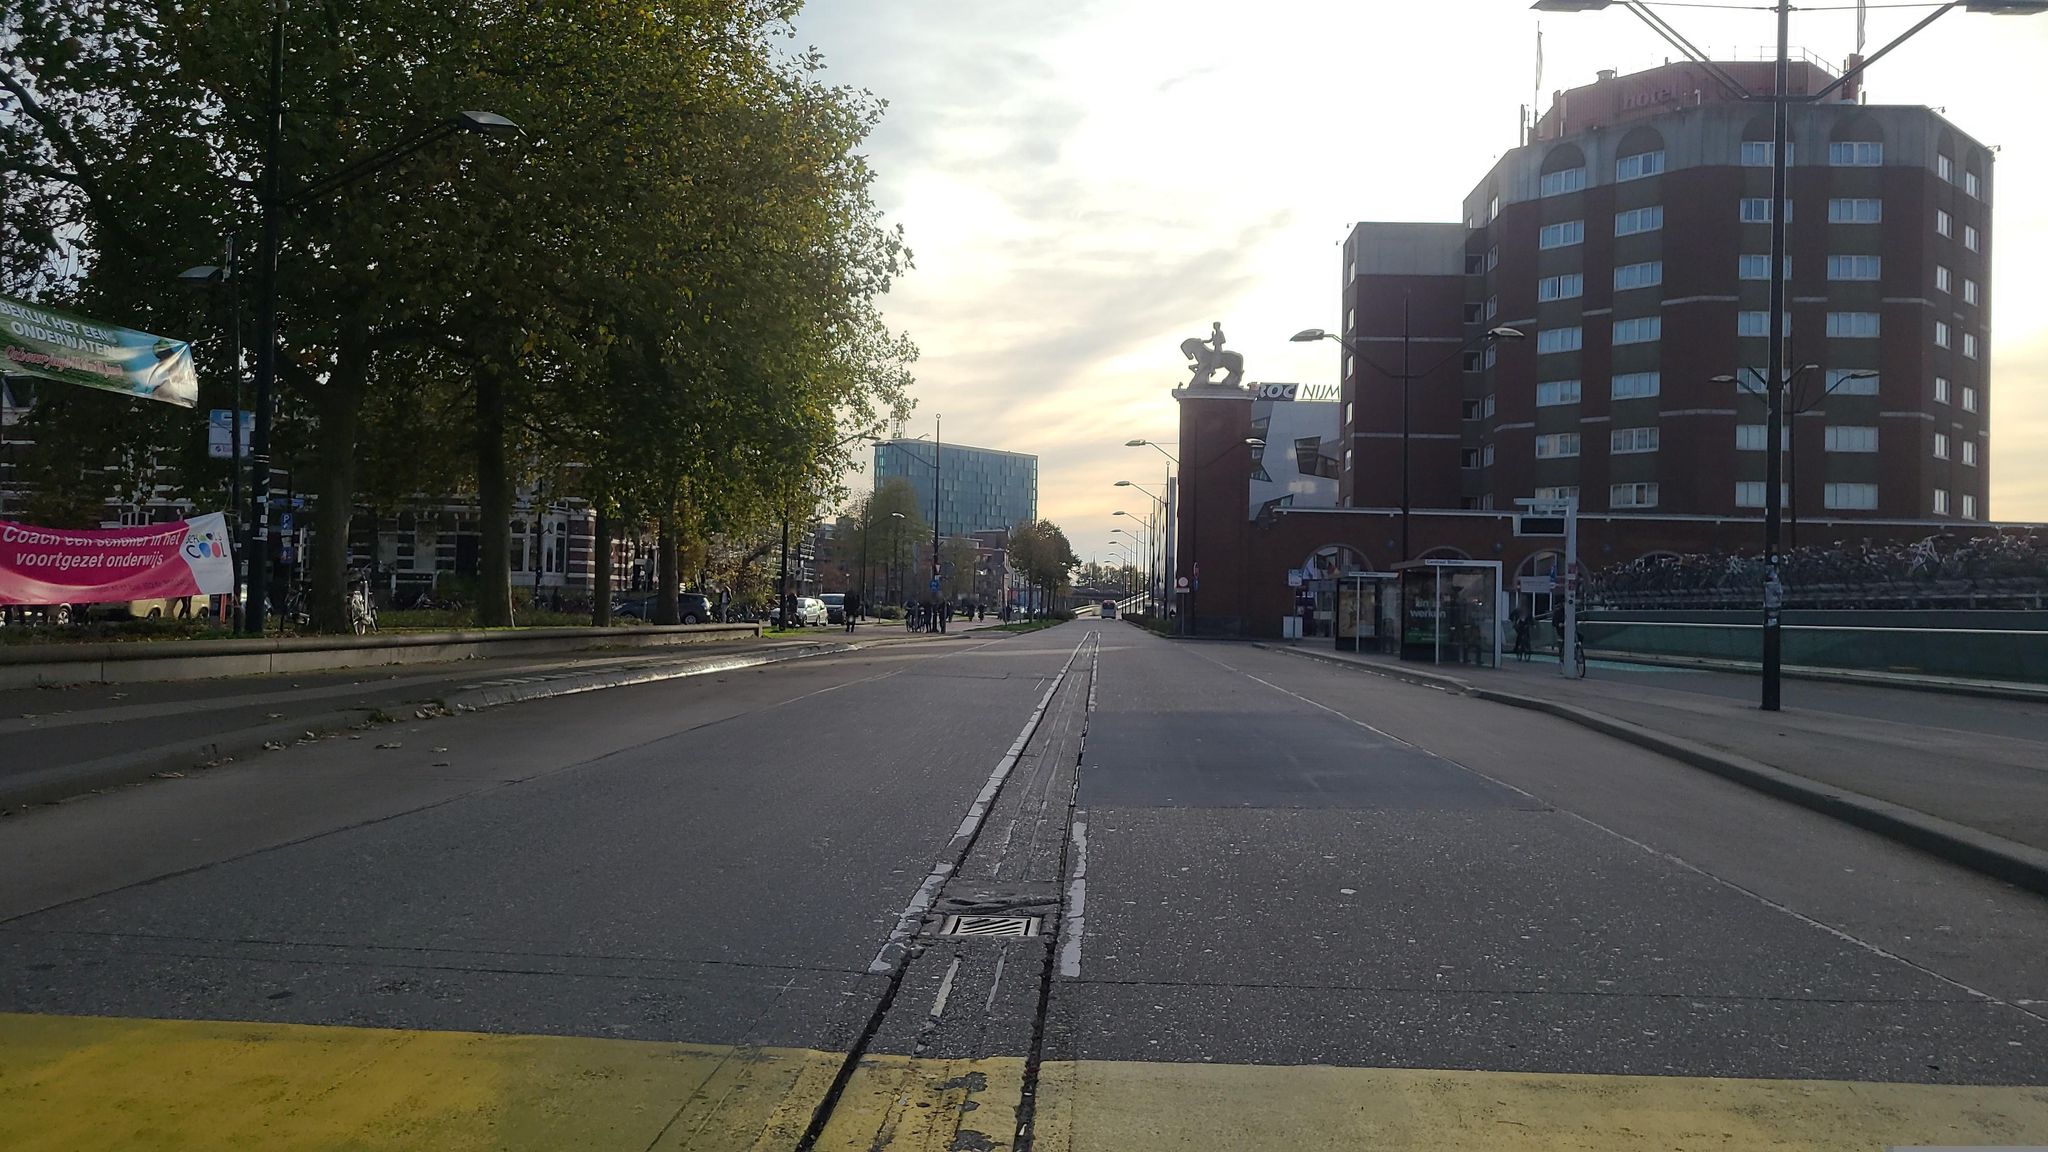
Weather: cloudy
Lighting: day
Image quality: good
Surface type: cycling surface
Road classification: cycleway, footway, steps
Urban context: urban centre
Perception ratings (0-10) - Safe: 4.44, Lively: 7.03, Beautiful: 7.35, Boring: 5.42, Depressing: 7.97, Wealthy: 3.21